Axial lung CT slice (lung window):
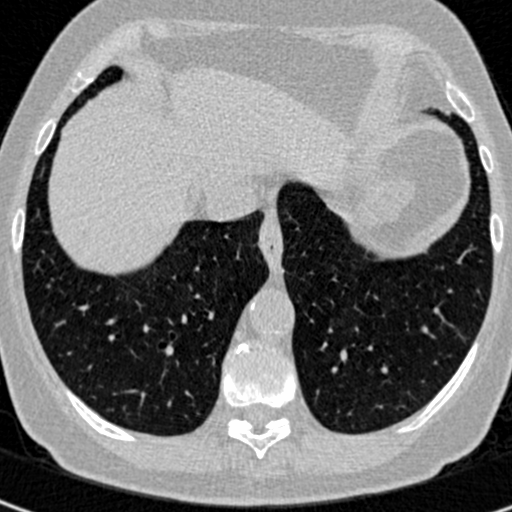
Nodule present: no